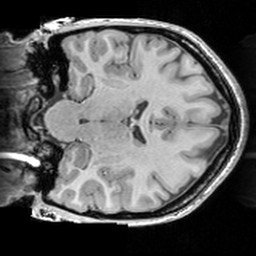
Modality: T1w
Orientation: coronal
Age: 18
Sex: female
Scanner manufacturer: siemens
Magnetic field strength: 3 T
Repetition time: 1.63 s
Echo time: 0.00311 s